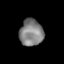
Tissue: skin
Cell type: Epithelial cells
Senescence score: 0.2454
Nuclear area (px): 618
Mean DAPI intensity: 128.44